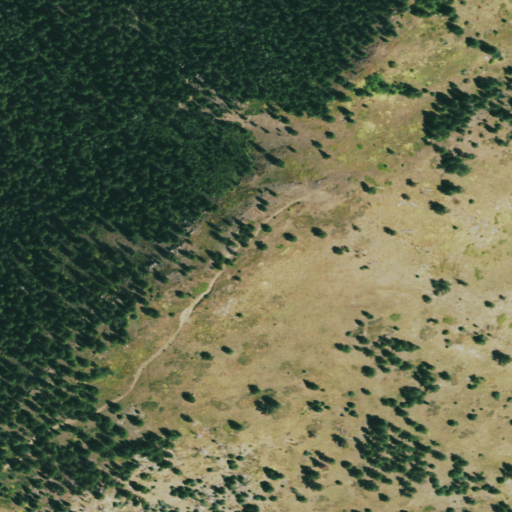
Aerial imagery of mountain in Colorado named Nugget Hill containing shrub, evergreen forest, and deciduous forest